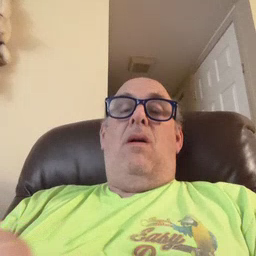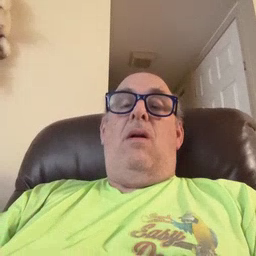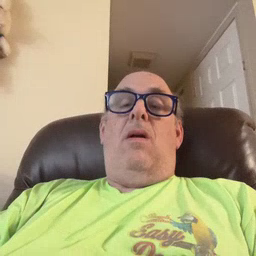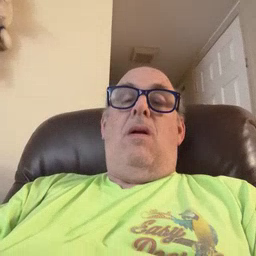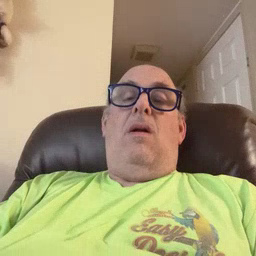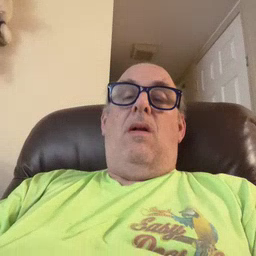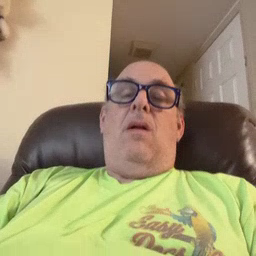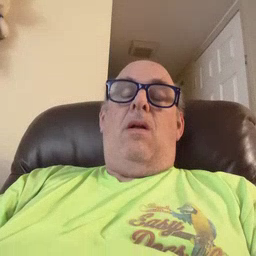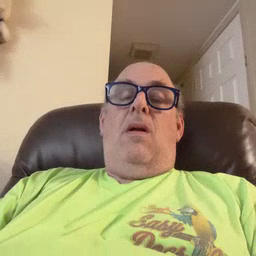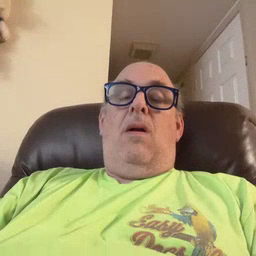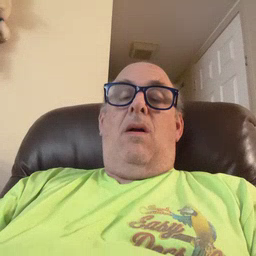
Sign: owie